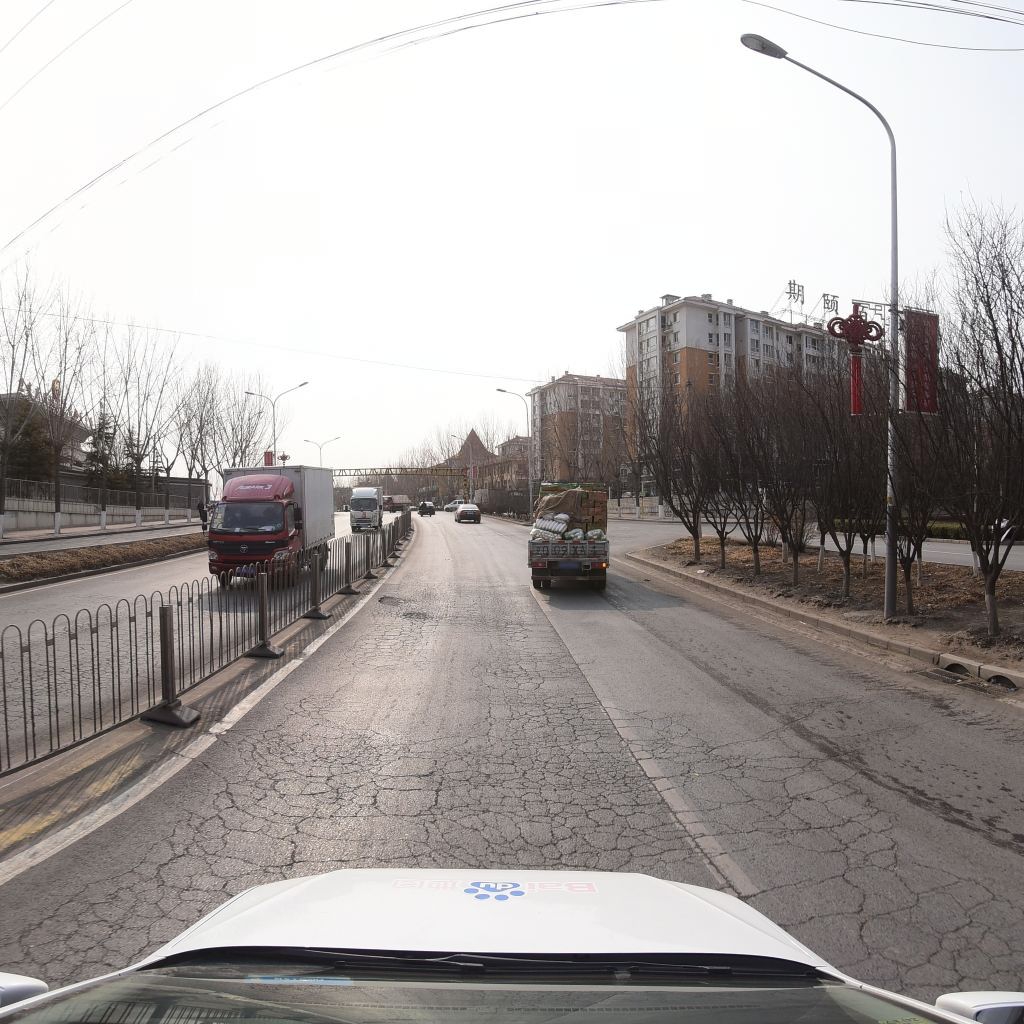
Region: Fengtai
Road damage annotations: alligator crack, pothole, pothole